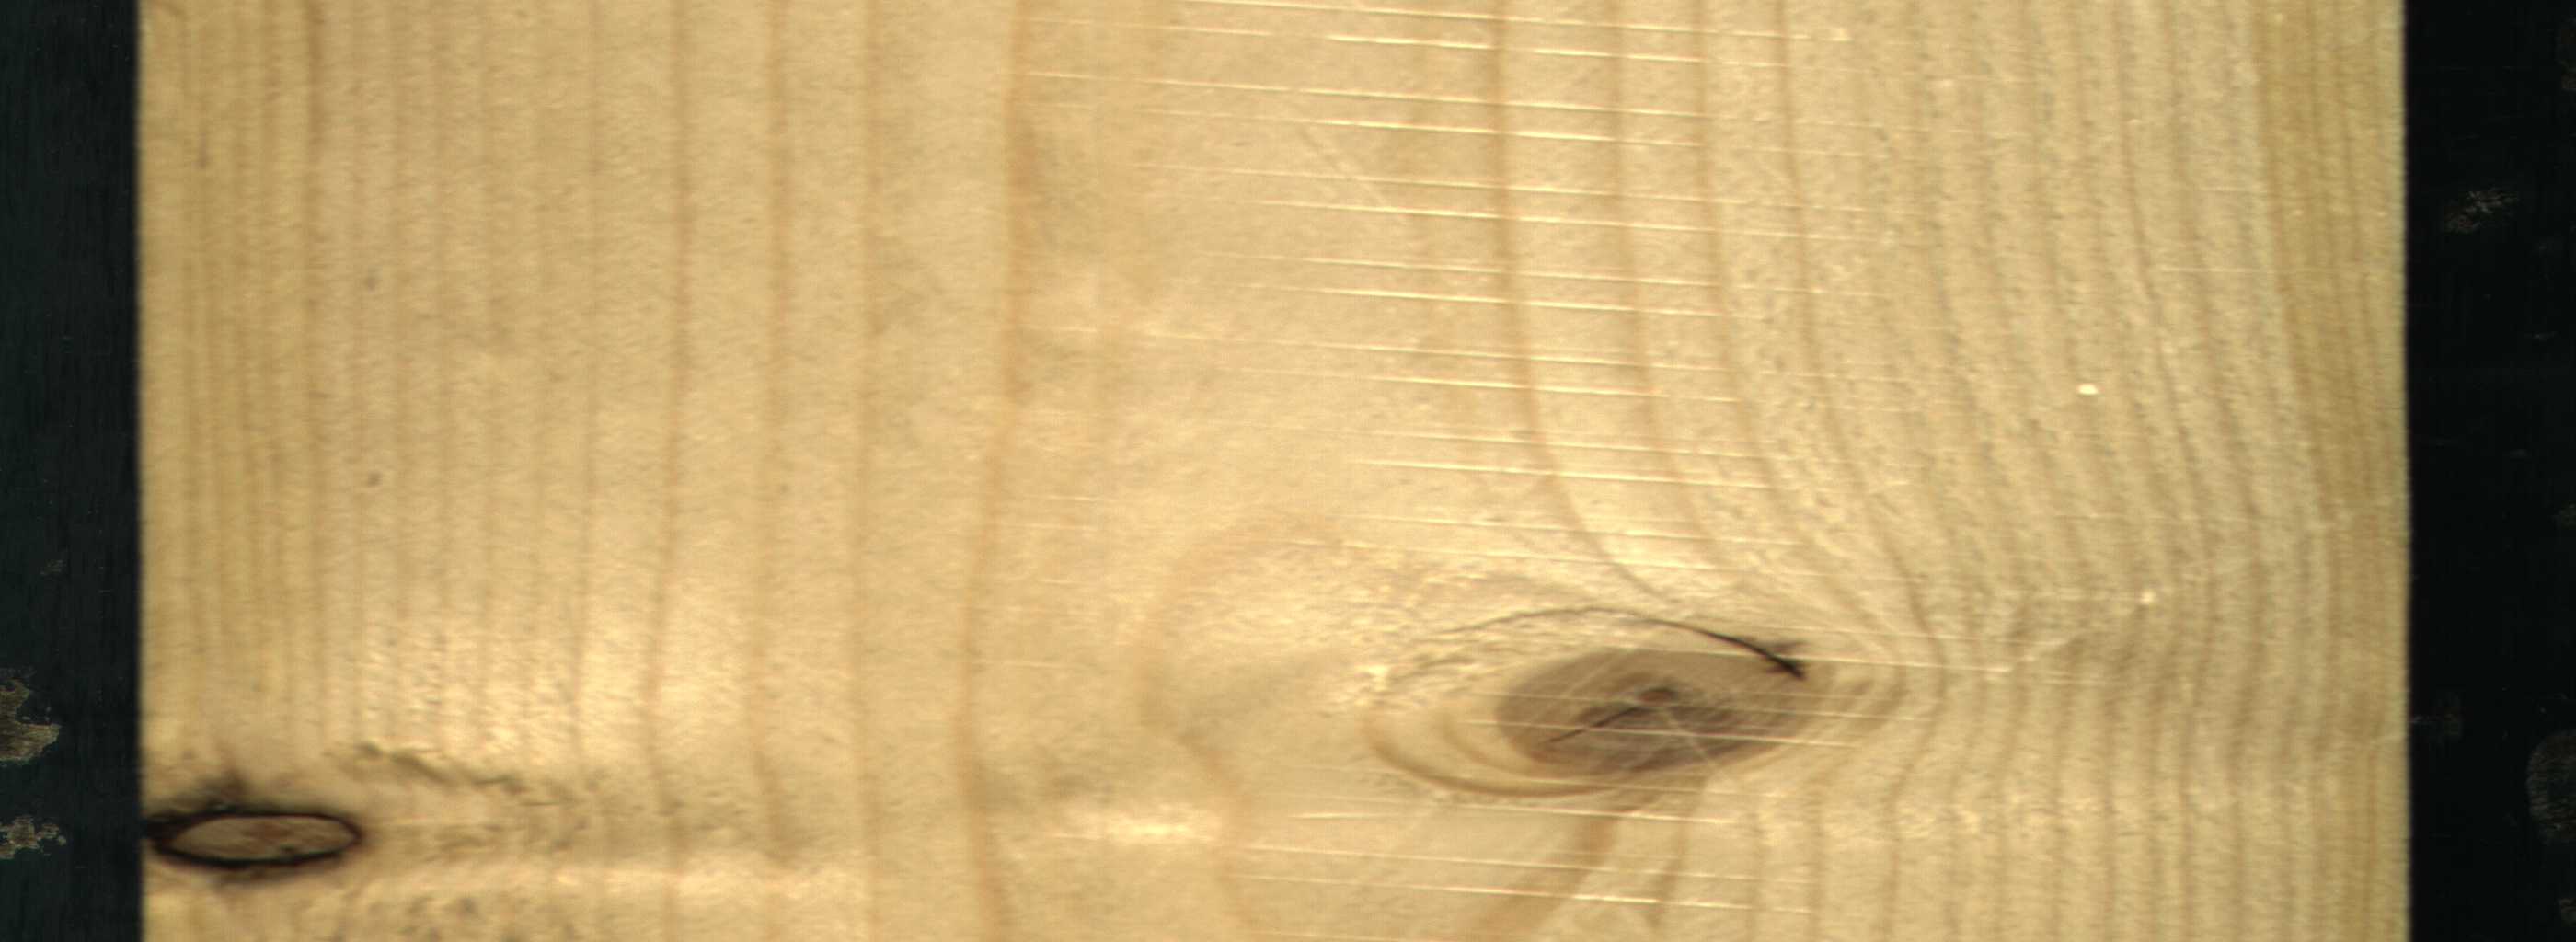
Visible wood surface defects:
Dead_Knot
Live_Knot